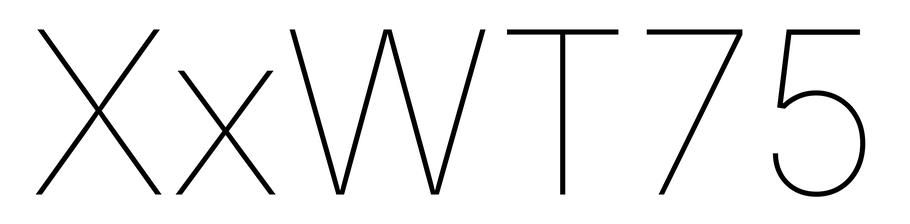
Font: Inter_Thin